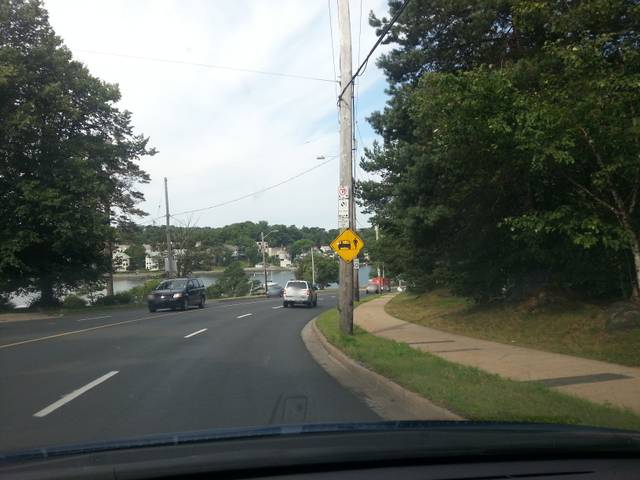
Region: Canada
Coordinates: 44.641, -63.612